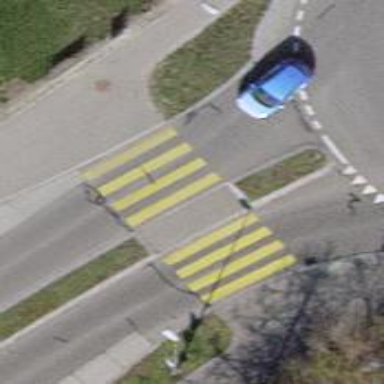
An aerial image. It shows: Zebra crossing on the road.